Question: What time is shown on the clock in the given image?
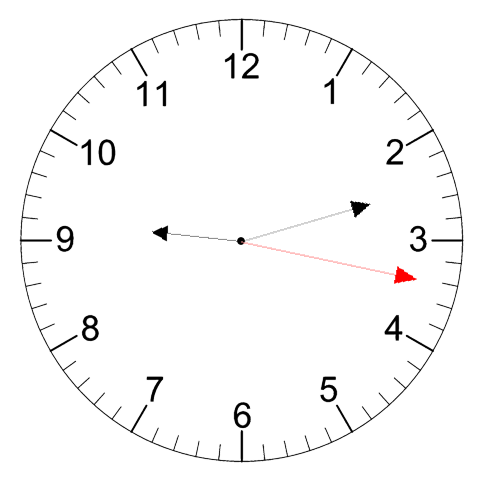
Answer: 09:12:17